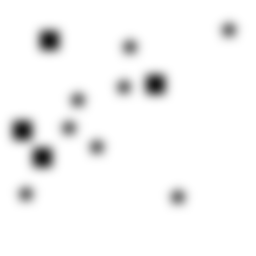
Squares: 4
Triangles: 0
Stars: 8
Total shapes: 12